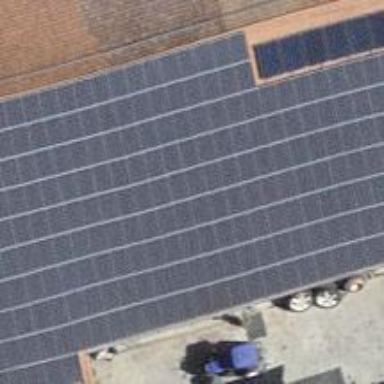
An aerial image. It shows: Solar power generator utilizing photovoltaic technology with solar photovoltaic panels.